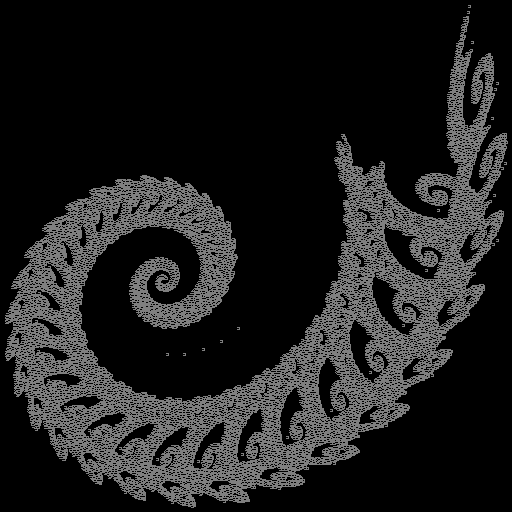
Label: octopuslegs